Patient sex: M
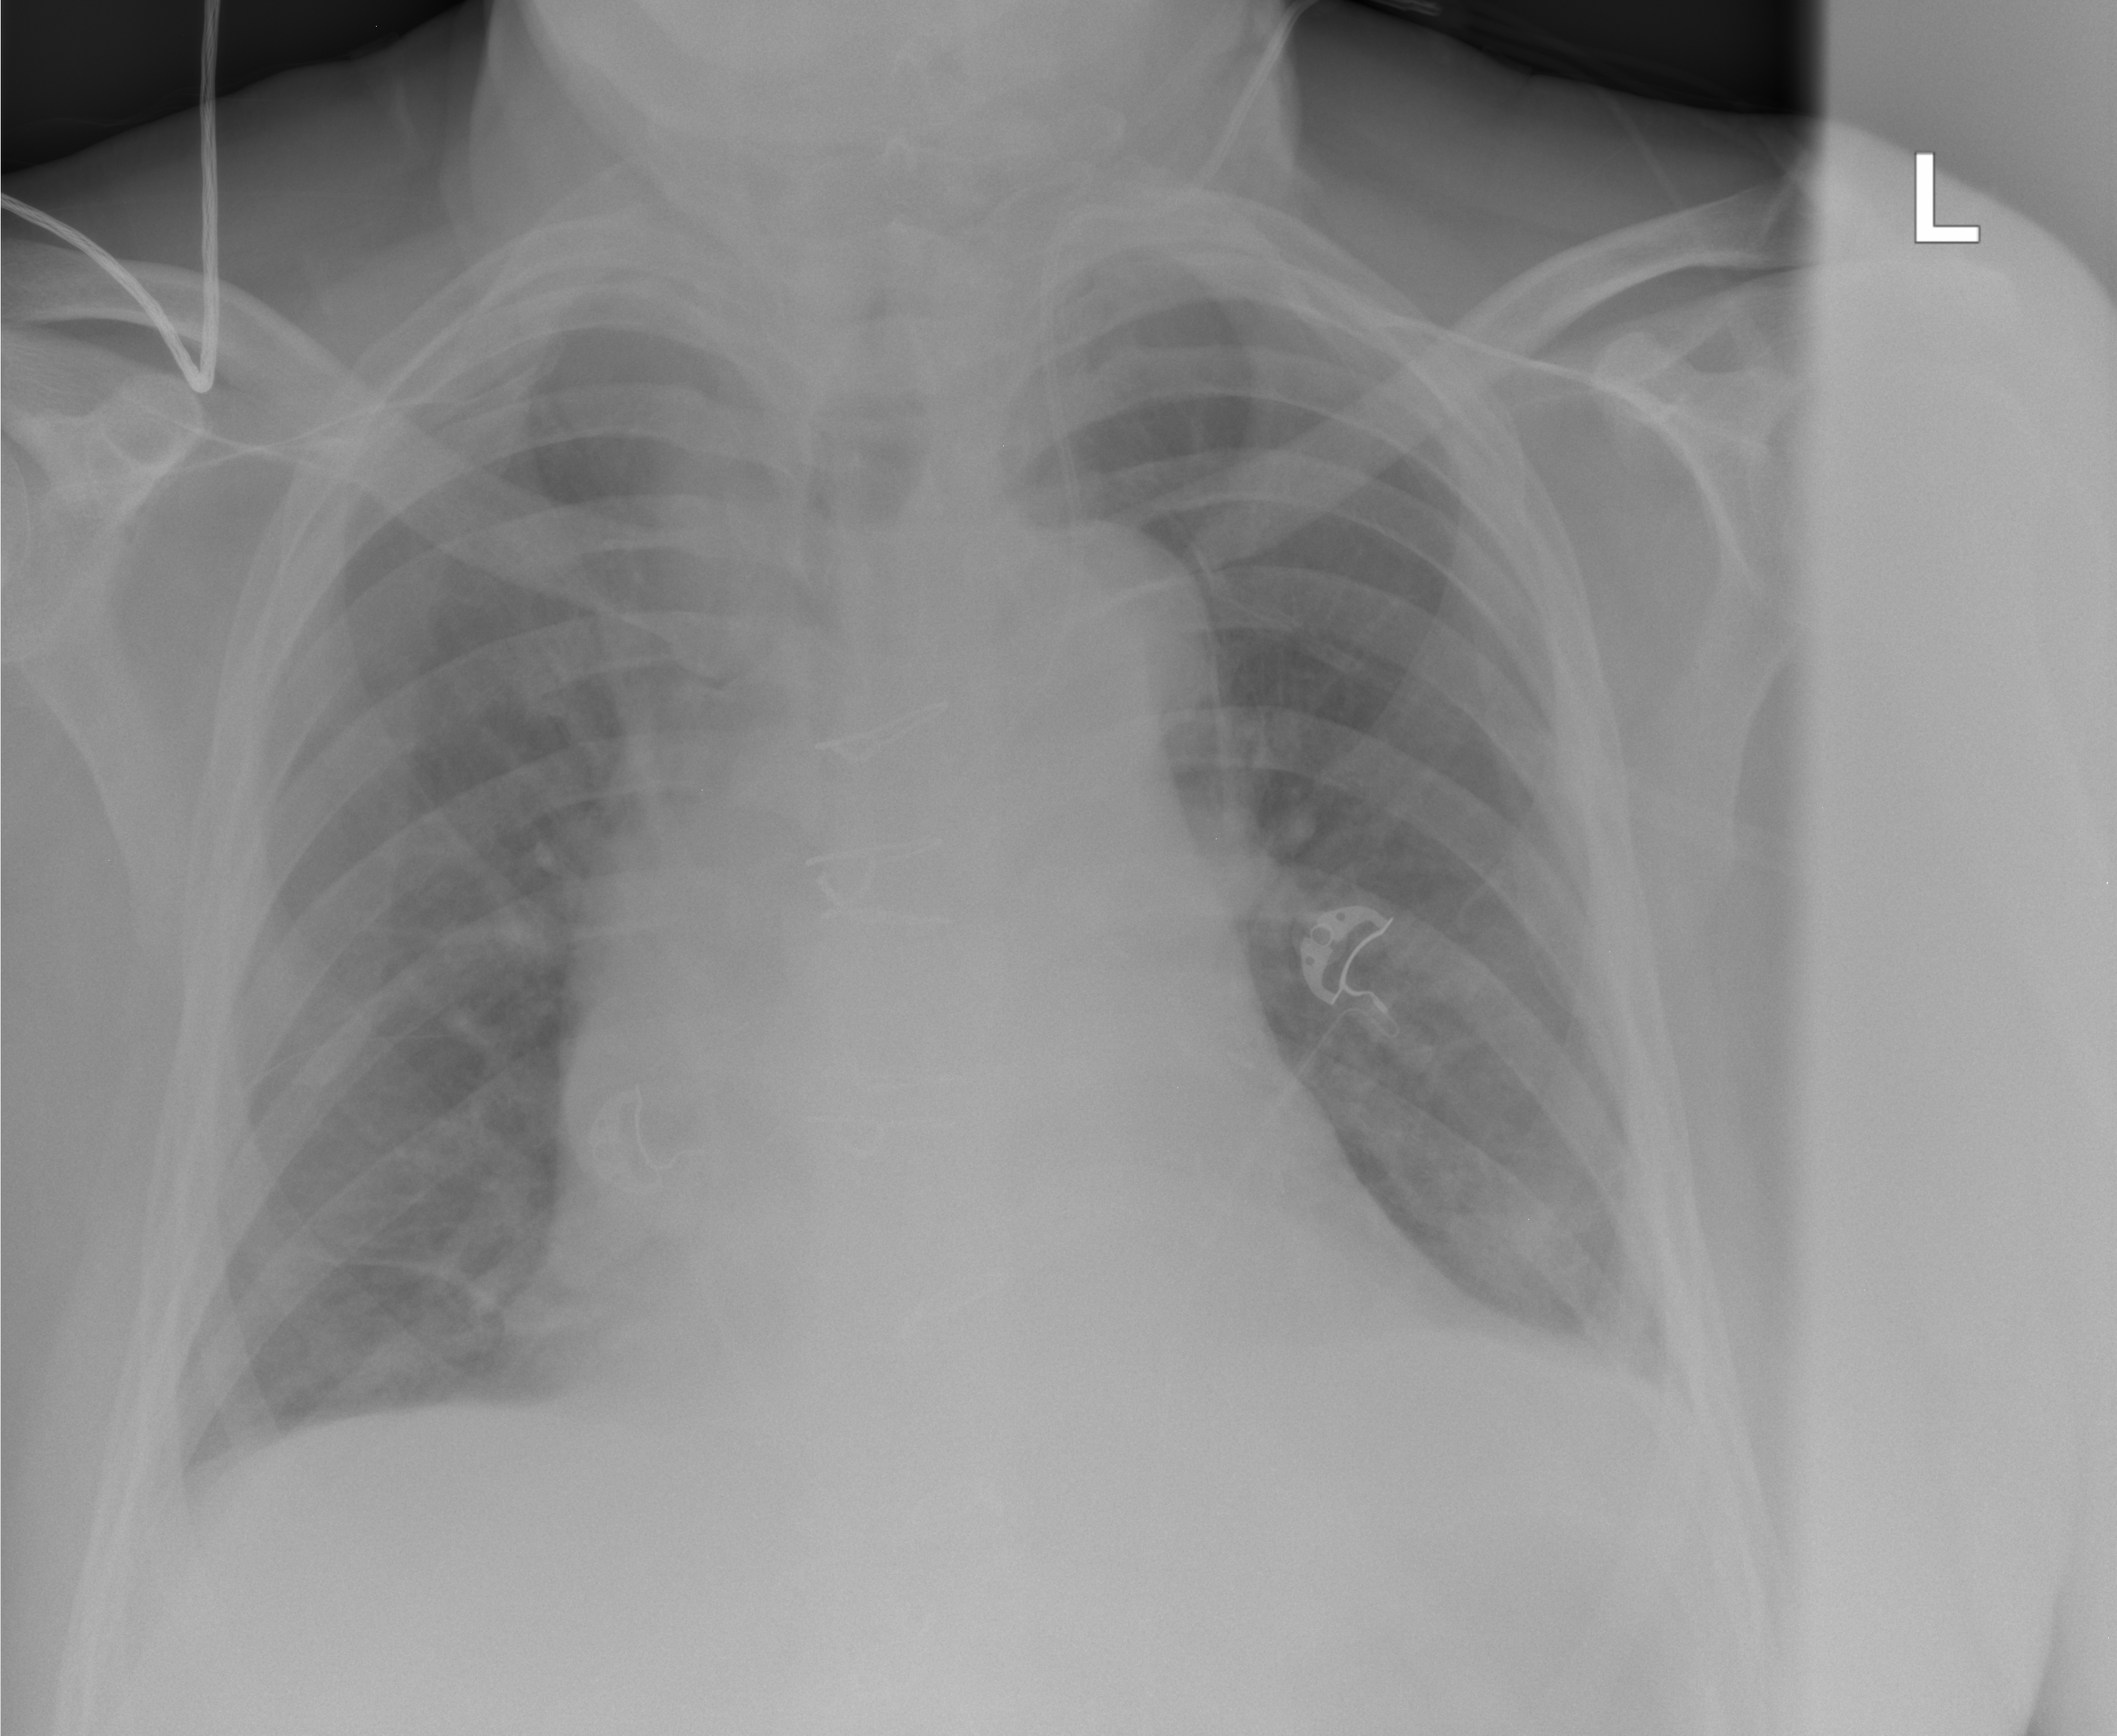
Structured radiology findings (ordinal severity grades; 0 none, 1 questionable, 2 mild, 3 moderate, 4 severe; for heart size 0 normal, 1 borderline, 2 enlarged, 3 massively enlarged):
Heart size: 3
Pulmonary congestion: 0
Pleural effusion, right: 0
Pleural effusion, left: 0
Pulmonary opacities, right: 0
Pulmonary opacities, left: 0
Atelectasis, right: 2
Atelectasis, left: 0